Question: I need to create an entity relationship diagram for a MySQL database. It doesn't need to be automatically generated or anything, and I don't have foreign keys defined anyway.
I could swear that I once used a tool that would display the relationships between fields, but this old screenshot from MS Access is the closest I've been able to find to what I'm trying to do (source: <URL>.

Can anyone name an app (preferably for Macs) that can be used to build this kind of diagram? I've tried several of the popular ones - ArgoUML, OmniGraffle, MySQL Workbench - but it doesn't seem that any of them will show those relationship lines from one specific field to another. Instead, they have a generic one-to-one or many-to-one line that goes to the table, but not the specific field.
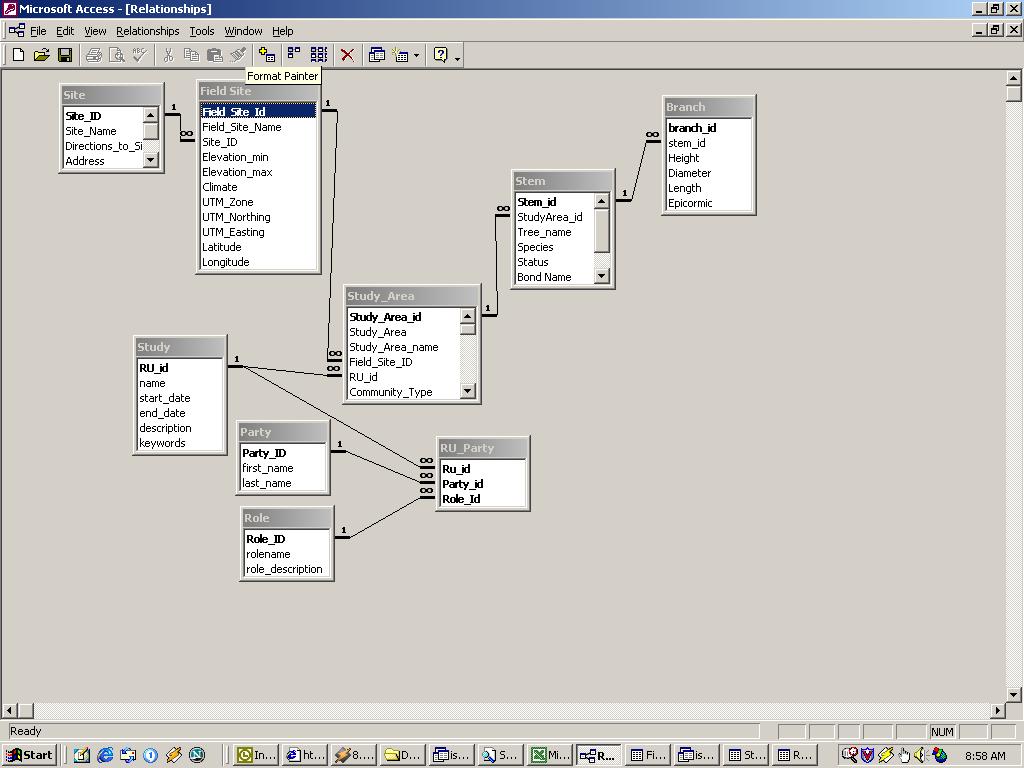
Answer: <URL>
This looks like it supports it if I understand what you need